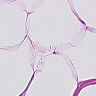
Metastatic tissue present: no